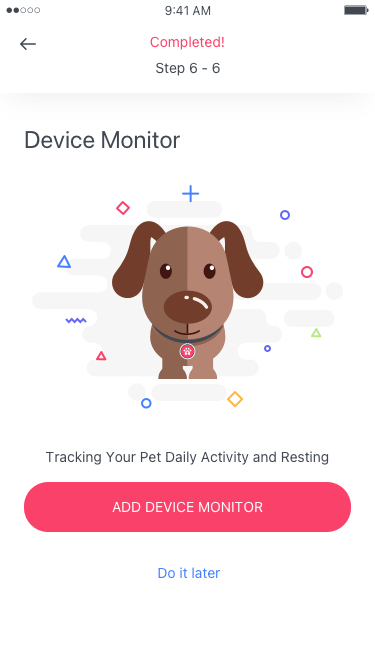
Text in this UI design:
Tracking Your Pet Daily Activity and Resting
Do it later
Device Monitor